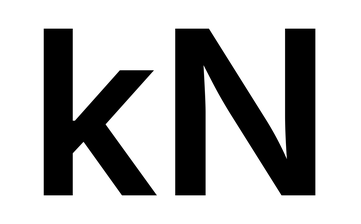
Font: Inter_SemiBold